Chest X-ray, PA view. Patient: 46 years old, sex F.
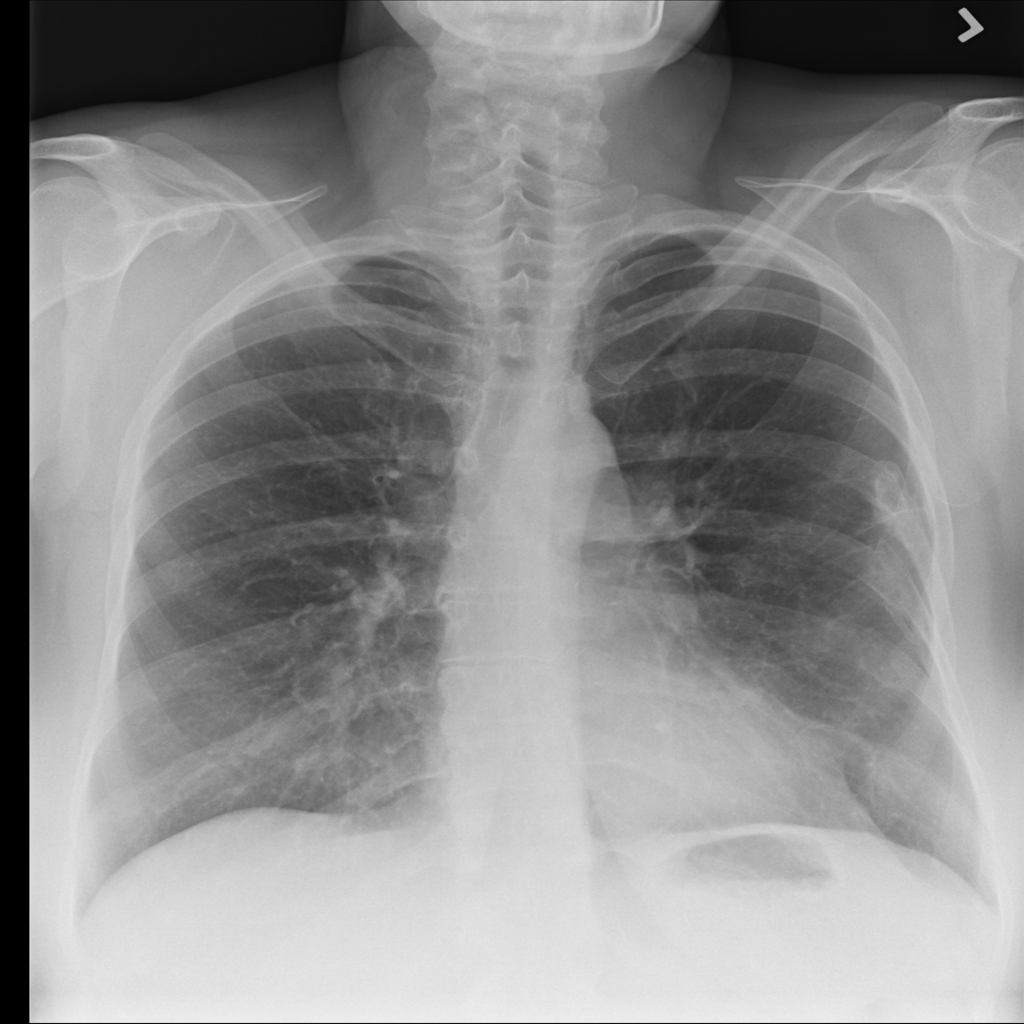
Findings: No Finding